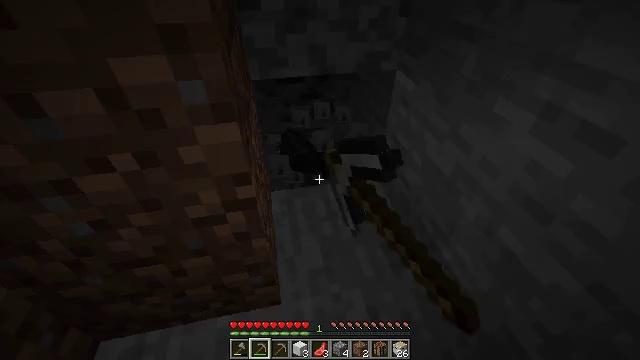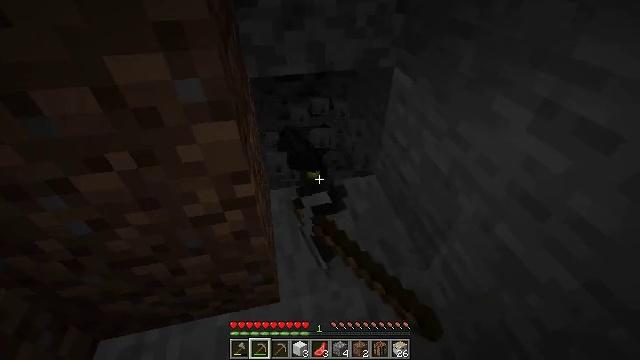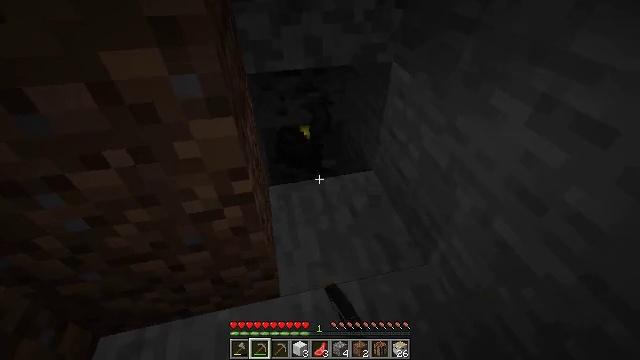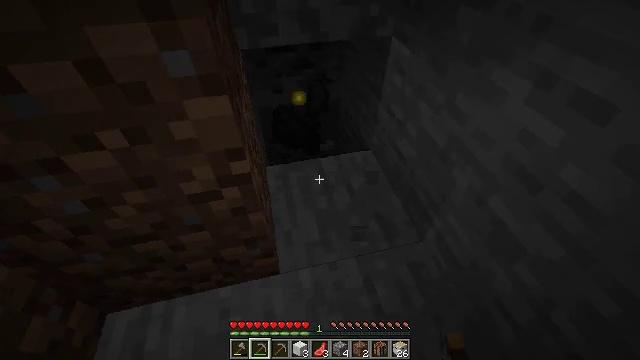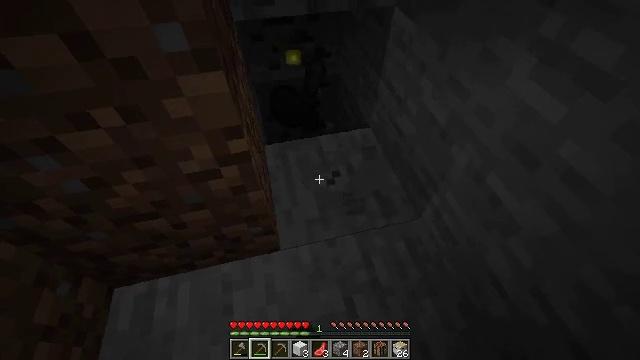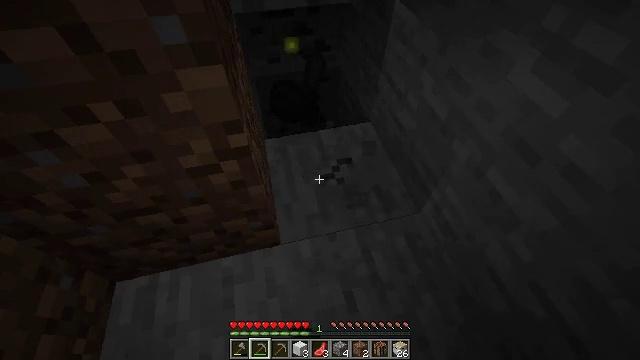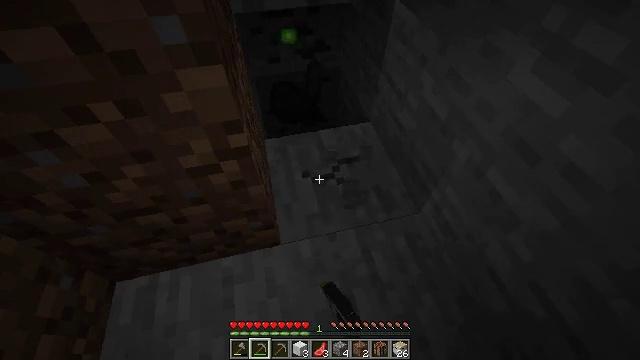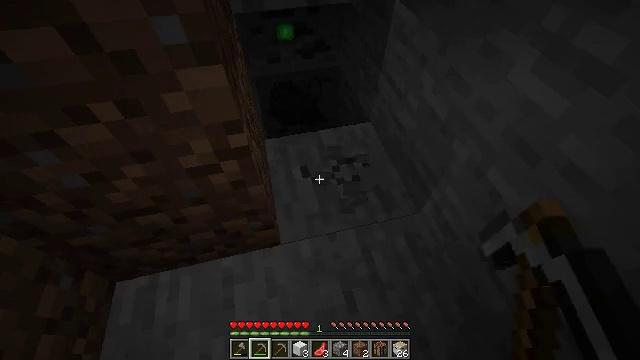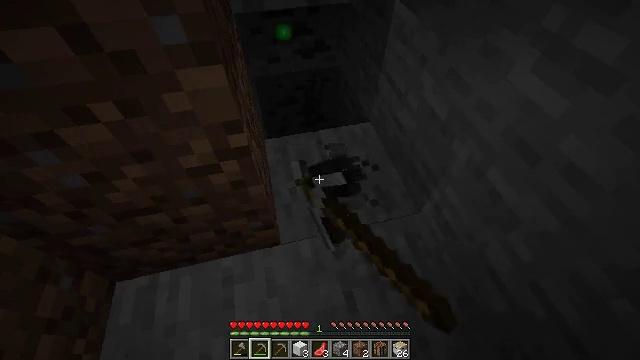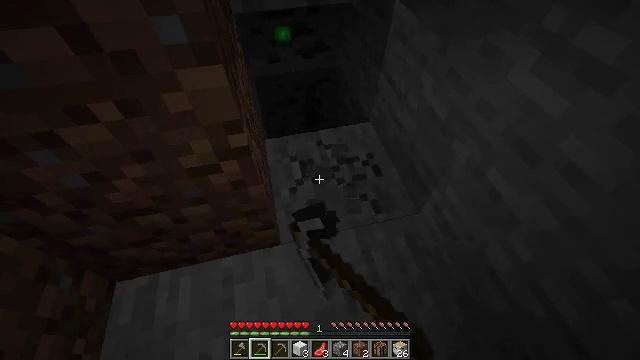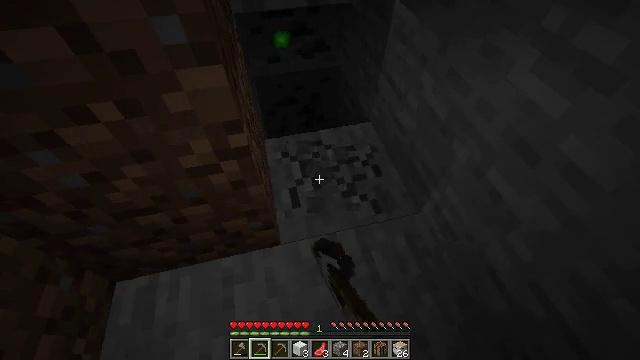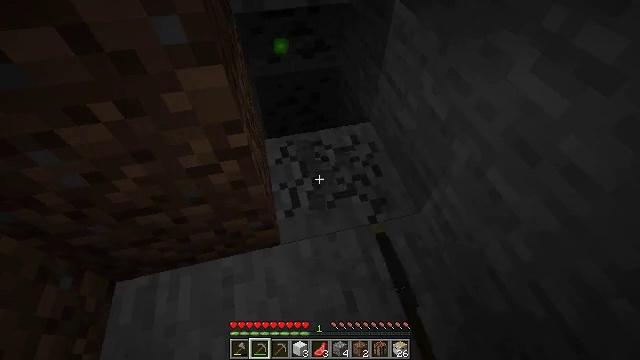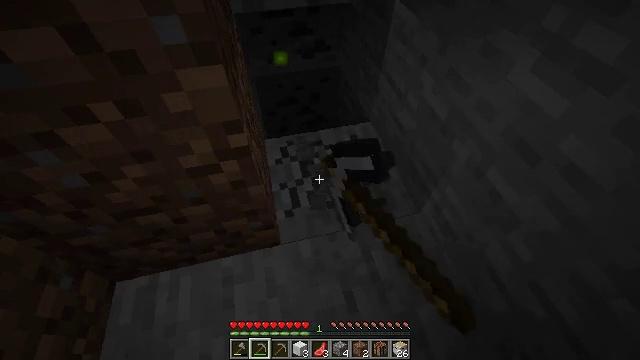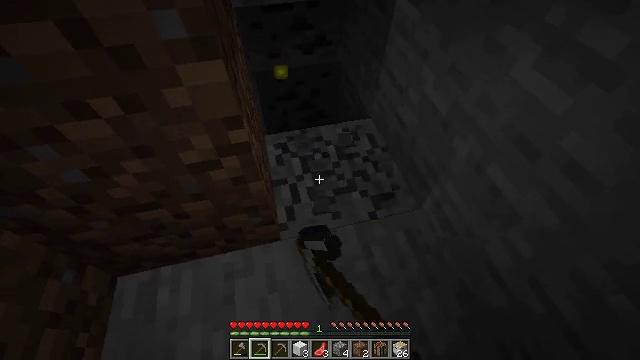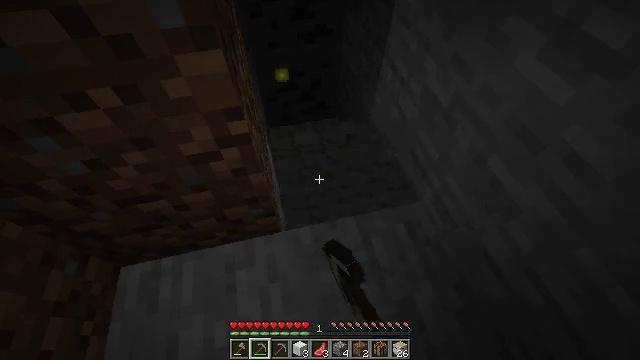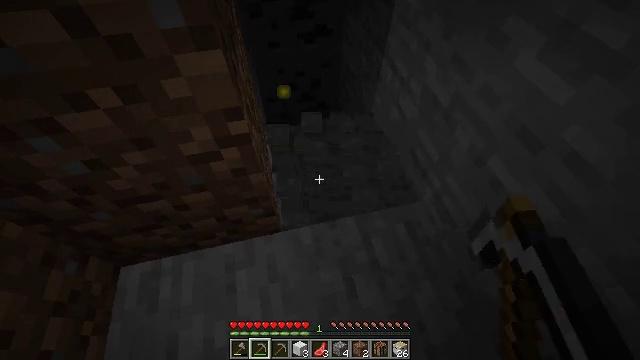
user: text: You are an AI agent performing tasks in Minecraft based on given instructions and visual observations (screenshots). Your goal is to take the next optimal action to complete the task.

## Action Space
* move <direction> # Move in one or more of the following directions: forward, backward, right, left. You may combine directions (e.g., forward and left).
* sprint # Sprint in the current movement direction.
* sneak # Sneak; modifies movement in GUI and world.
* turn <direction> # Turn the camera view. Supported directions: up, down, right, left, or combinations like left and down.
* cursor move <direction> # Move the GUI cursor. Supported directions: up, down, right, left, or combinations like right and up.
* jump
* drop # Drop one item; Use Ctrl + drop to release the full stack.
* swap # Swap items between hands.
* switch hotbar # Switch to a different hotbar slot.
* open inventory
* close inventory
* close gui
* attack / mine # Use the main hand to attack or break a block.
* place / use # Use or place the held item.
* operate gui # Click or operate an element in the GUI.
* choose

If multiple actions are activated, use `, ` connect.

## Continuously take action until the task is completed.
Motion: motion action
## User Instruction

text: Mine stone underground.
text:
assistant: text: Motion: attack / mine
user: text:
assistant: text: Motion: attack / mine
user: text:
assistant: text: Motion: turn down, attack / mine
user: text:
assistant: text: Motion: turn down, attack / mine
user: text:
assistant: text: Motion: turn down, attack / mine
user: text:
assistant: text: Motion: attack / mine
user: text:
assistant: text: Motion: attack / mine
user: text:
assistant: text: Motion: attack / mine
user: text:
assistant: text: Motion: attack / mine
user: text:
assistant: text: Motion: attack / mine
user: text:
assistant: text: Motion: attack / mine
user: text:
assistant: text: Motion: attack / mine
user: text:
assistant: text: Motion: attack / mine
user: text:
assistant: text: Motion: turn down, attack / mine
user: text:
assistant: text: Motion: attack / mine
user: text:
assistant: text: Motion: attack / mine
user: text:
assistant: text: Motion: attack / mine
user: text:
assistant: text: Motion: attack / mine
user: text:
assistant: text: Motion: attack / mine